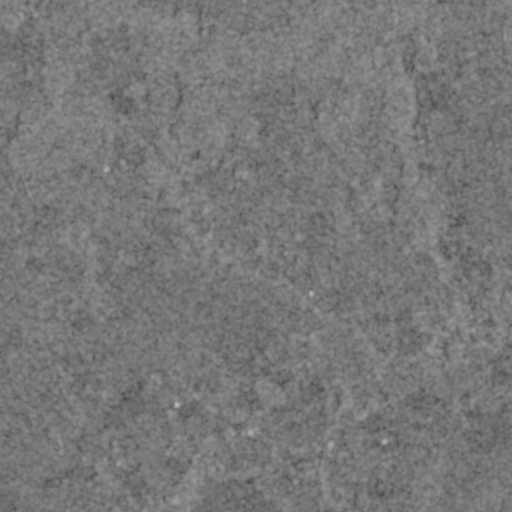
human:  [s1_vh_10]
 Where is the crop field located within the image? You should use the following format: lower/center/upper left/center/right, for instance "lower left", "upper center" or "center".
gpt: The crop field is located in the right of the image.
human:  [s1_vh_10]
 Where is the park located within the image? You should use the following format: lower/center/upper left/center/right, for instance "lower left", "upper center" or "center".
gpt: The park is located in the lower right of the image.
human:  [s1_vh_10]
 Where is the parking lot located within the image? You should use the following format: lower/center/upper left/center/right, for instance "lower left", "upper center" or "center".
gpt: The parking lot is located in the lower center of the image.
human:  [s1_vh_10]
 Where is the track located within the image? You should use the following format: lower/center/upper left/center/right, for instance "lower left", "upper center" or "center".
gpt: The track is located in the lower center of the image.
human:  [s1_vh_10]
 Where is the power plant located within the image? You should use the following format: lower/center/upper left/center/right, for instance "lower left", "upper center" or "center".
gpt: There is no power plant in the image.

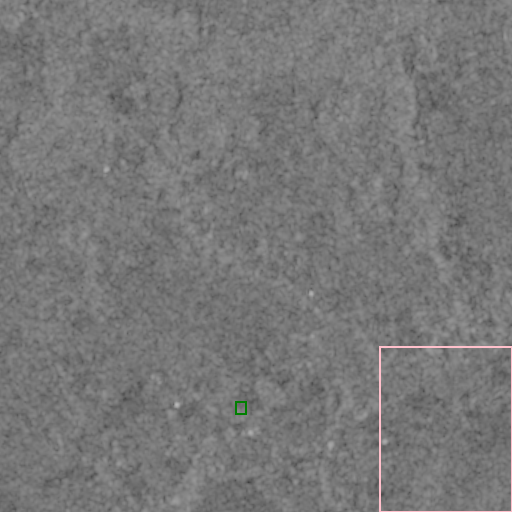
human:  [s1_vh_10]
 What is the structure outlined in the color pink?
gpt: The structure outlined in pink is a crop field.
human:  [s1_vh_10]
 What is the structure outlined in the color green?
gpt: The structure outlined in green is a park.
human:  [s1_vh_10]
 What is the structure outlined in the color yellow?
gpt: There is no yellow outline.